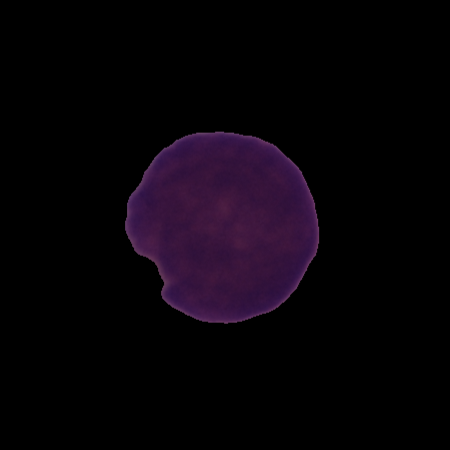
Label: cancer